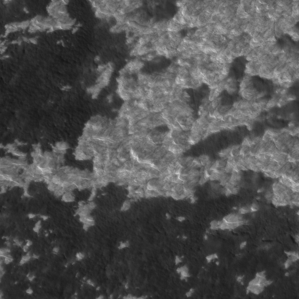
Label: non_frost